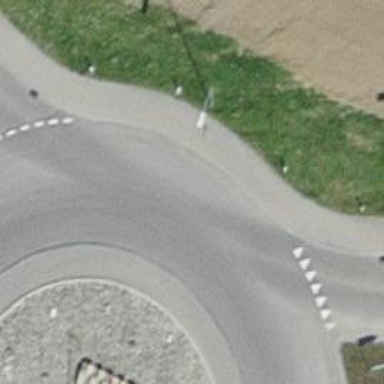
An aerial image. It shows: Tertiary road with asphalt surface leading to roundabout.